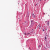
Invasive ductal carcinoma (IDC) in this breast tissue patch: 0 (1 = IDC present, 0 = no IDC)